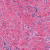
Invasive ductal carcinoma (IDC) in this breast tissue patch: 0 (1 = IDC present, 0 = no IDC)